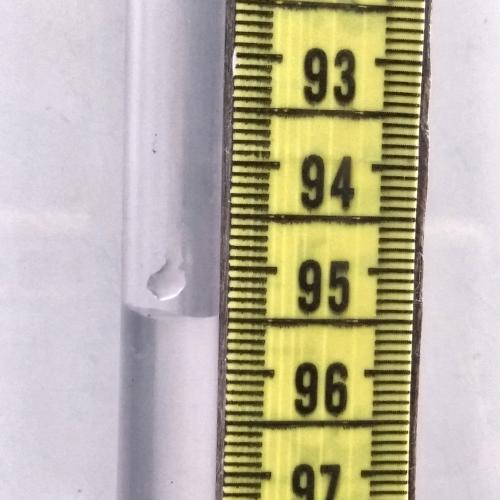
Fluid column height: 95.5 cm